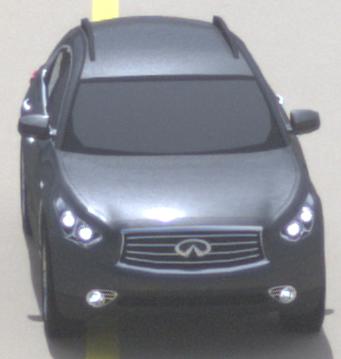
Make: Infiniti
Model: FX 37
Detailed model: FX (S51)
Model produced from: 2012/07
Model produced until: 2013/10
Doors: 5
Color: gray
Road condition: dry road
Daytime: midday
Contrast: medium contrast